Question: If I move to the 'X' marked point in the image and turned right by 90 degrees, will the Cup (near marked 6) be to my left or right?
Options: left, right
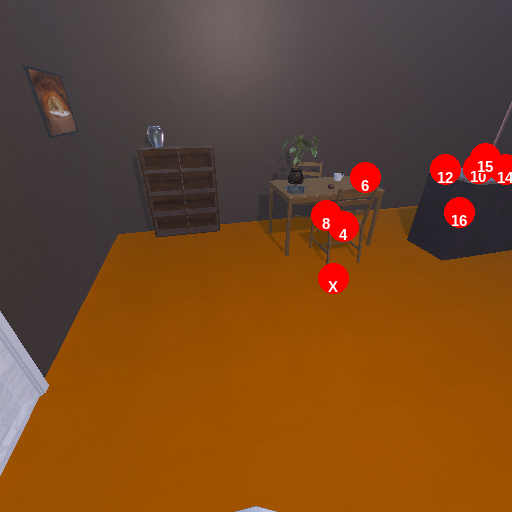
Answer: left